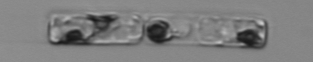
Label: Guinardia_delicatula_TAG_internal_parasite